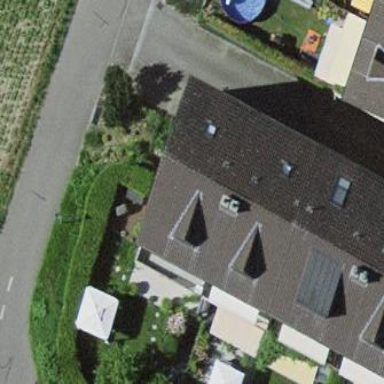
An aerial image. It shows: Terrace-style building with gabled roof.